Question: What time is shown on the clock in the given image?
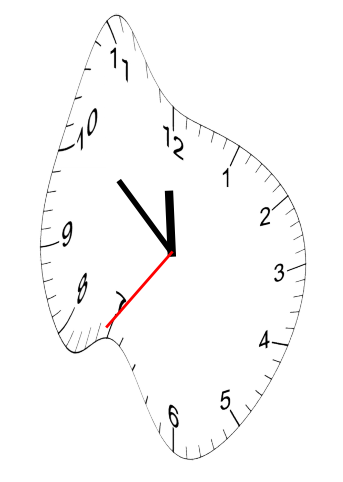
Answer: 11:51:36